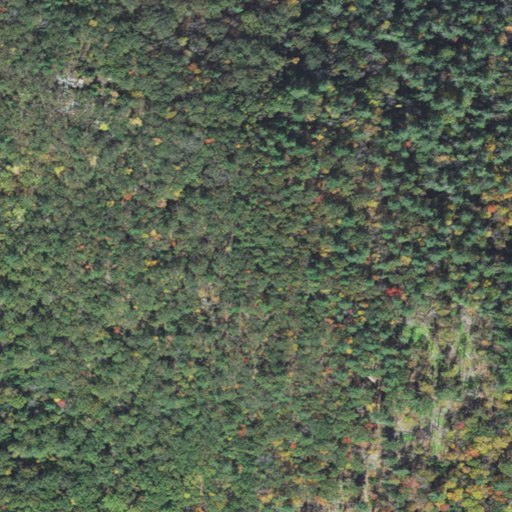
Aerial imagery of mountain in Massachusetts named Sheep Rock containing mixed forest, evergreen forest, and deciduous forest